Question: Currently I'm trying to add my coordinates attributes to the latitude and longitude field of power view but power view doesn't let me add the attributes to the fields. Both attribute data type in the dimension is double. The data comes from a multidimensional cube and power view is integrated with SharePoint 2013. I can't use the location field since it gives wrong location based in the names of the cities and countries. How can i make this possible?

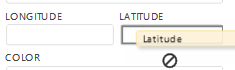
Answer: I couldn't find a solution for this problem but it seems to align with the multidimensional model limitation with power view. Here is a link explaining <URL>.
Update: I managed to solve the above question by creating a data model using power pivot that contained all the attributes that i was going to use for the power view report. In the data model i change the latitude and longitude to be decimal and chose to be recognized as latitude and longitude. This Excel sheet was uploaded to the PowerPivot gallery in SharePoint. Then I created a PowerView Report from the Excel file and finally I was able to create the map correctly.